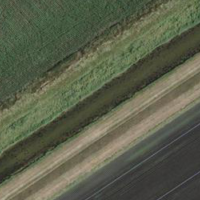
EUNIS habitat code: 52
Species observed at this site:
Cyperus esculentus